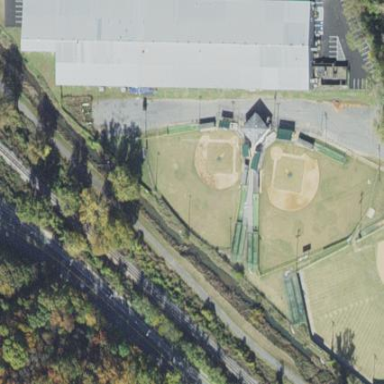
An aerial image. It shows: Baseball pitch for leisure land.